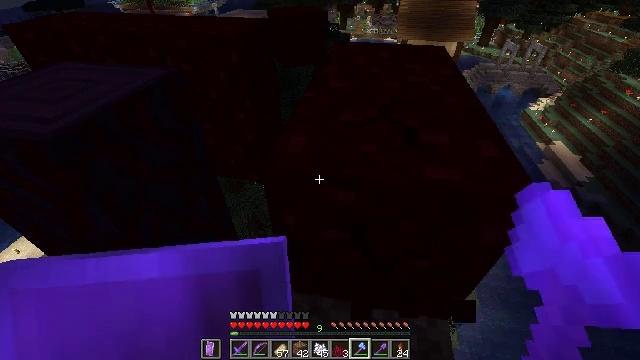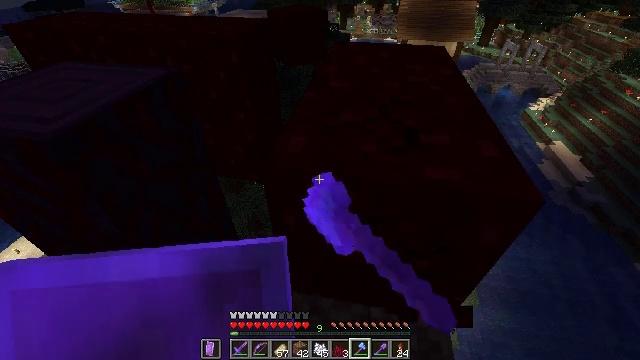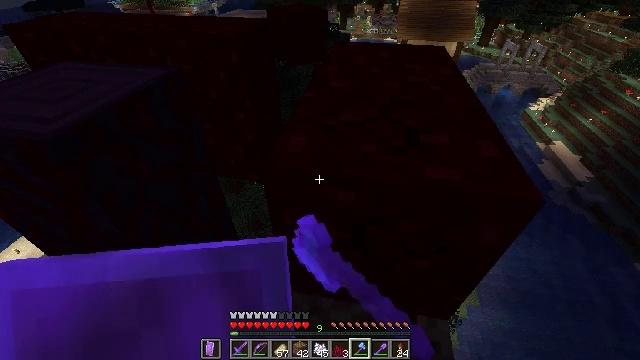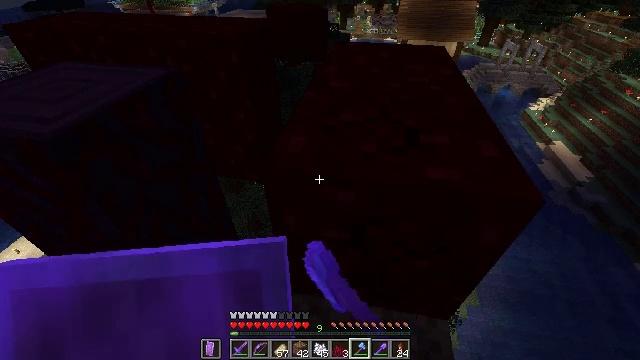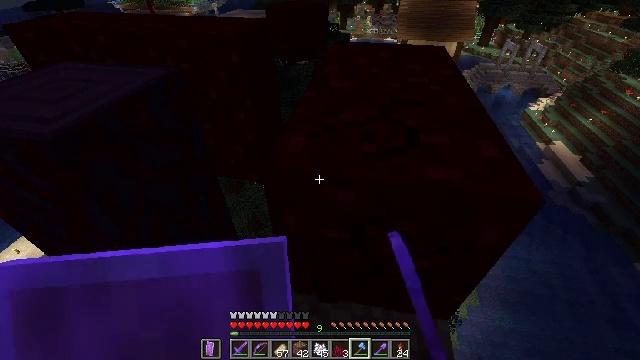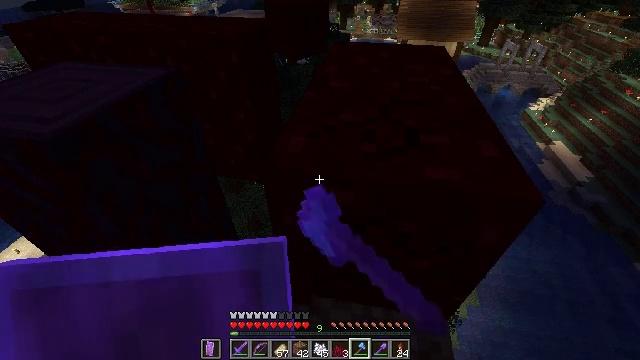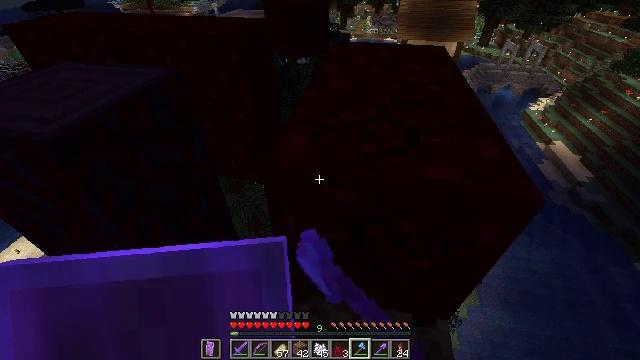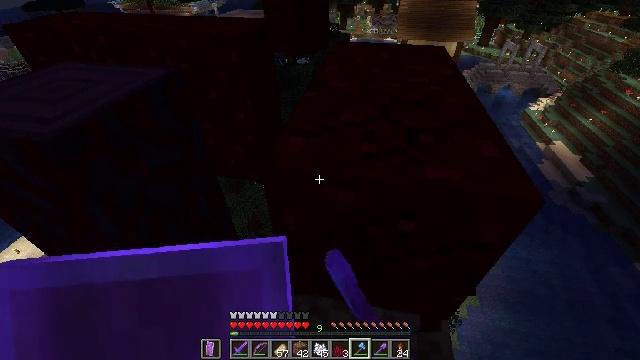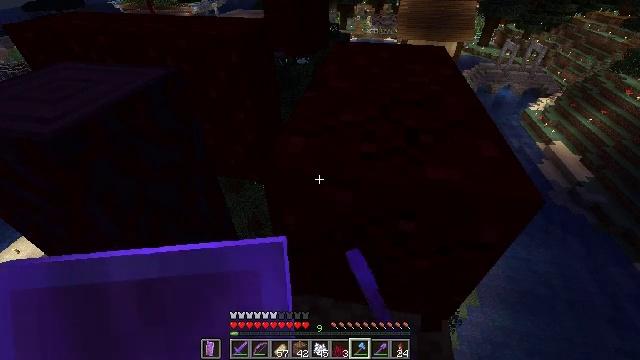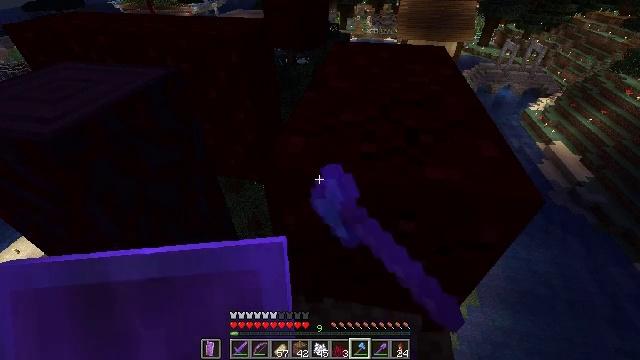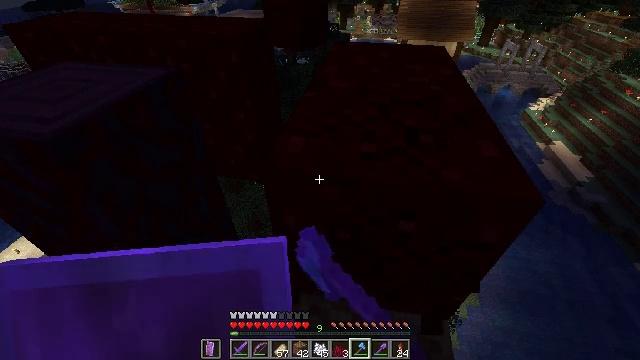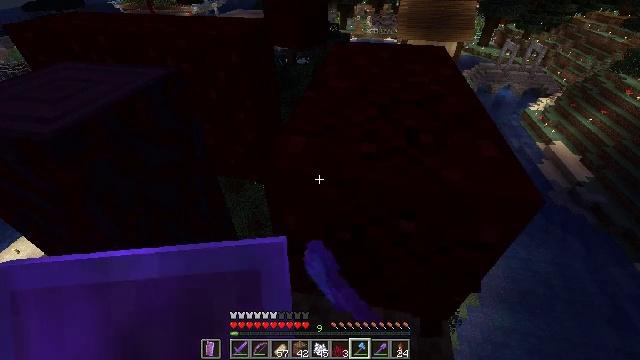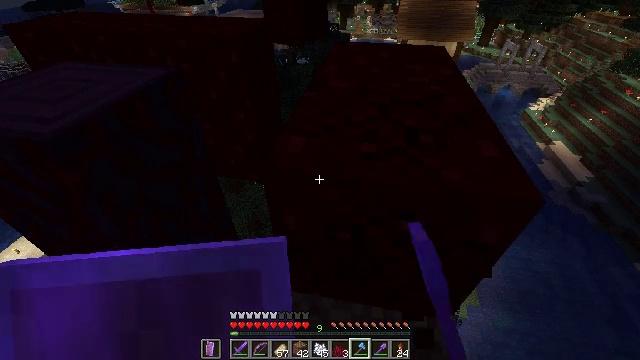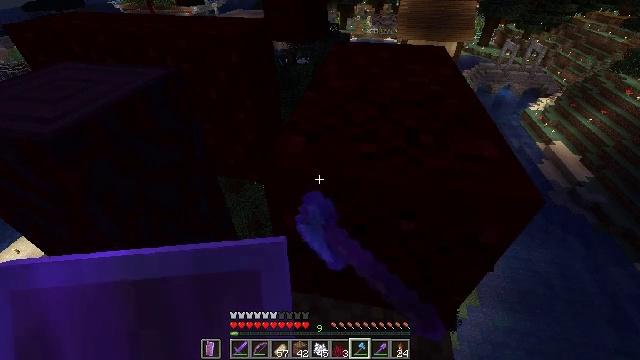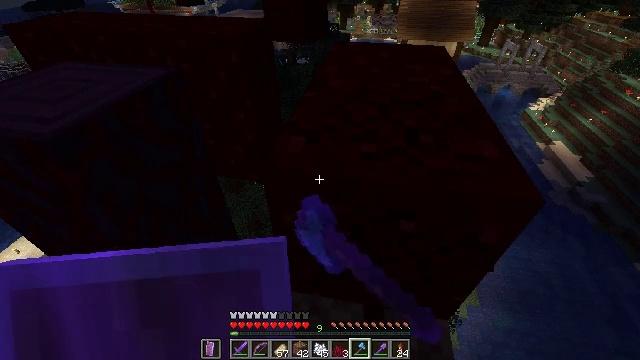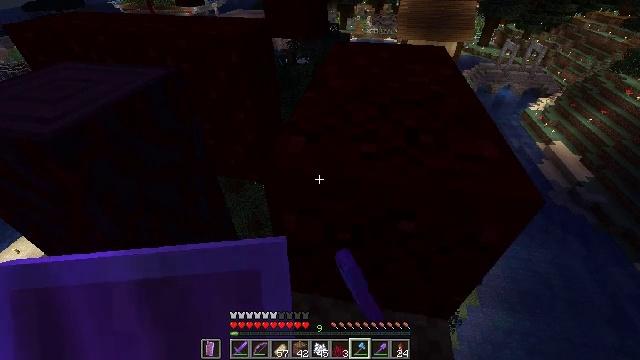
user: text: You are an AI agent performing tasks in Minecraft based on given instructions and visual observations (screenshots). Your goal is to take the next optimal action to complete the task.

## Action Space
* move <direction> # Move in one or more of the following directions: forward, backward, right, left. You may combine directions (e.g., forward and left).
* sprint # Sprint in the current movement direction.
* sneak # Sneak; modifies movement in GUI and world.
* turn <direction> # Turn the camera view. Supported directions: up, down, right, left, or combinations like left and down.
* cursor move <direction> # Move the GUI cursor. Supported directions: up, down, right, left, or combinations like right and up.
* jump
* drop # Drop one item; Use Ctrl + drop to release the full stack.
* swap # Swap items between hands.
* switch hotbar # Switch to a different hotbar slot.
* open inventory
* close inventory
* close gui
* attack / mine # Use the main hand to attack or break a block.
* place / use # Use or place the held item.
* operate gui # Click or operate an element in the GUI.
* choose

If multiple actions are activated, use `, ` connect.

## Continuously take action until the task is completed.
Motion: motion action
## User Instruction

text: Harvest nether wart blocks for resources.
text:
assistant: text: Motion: attack / mine
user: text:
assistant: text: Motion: attack / mine
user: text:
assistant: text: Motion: attack / mine
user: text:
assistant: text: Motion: attack / mine
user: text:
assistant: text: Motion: attack / mine
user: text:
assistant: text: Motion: attack / mine
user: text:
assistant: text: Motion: attack / mine
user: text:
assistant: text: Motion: attack / mine
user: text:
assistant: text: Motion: attack / mine
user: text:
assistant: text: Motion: attack / mine
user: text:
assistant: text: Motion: attack / mine
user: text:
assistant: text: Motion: attack / mine
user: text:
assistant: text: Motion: attack / mine
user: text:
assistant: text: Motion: attack / mine
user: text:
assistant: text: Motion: attack / mine
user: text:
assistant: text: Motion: attack / mine
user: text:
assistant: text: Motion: attack / mine
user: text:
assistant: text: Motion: attack / mine
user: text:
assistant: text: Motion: attack / mine
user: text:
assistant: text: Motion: attack / mine
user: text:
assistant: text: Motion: attack / mine
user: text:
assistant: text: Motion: attack / mine
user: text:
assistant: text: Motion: attack / mine
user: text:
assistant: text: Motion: attack / mine
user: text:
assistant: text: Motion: turn up, attack / mine
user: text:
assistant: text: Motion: turn right and up, attack / mine
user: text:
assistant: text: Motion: attack / mine
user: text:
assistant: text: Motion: attack / mine
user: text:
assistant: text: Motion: attack / mine
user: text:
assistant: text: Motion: attack / mine